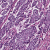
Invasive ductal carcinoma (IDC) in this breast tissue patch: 1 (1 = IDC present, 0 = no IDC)